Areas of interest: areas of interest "Sport and cultural"
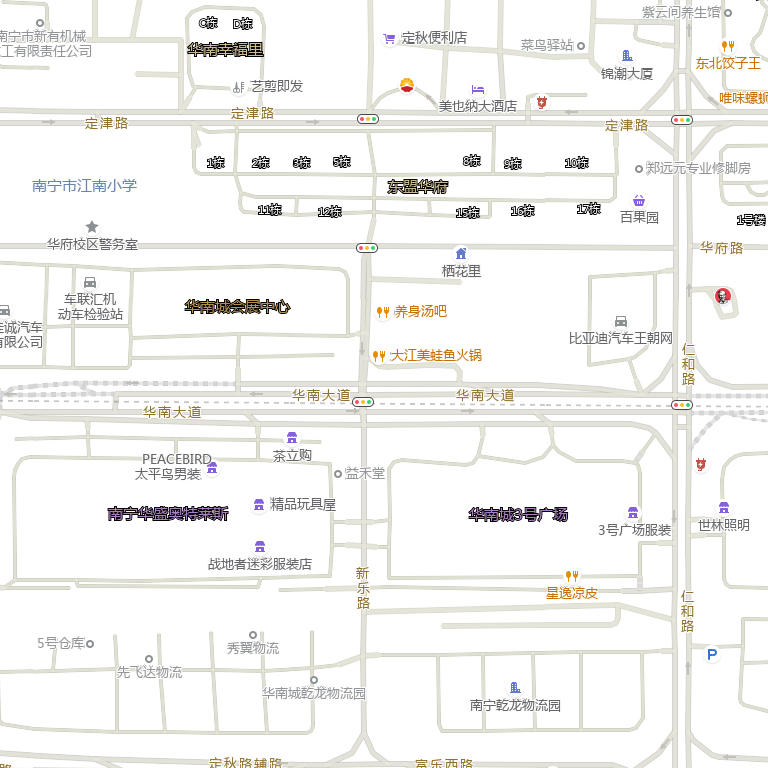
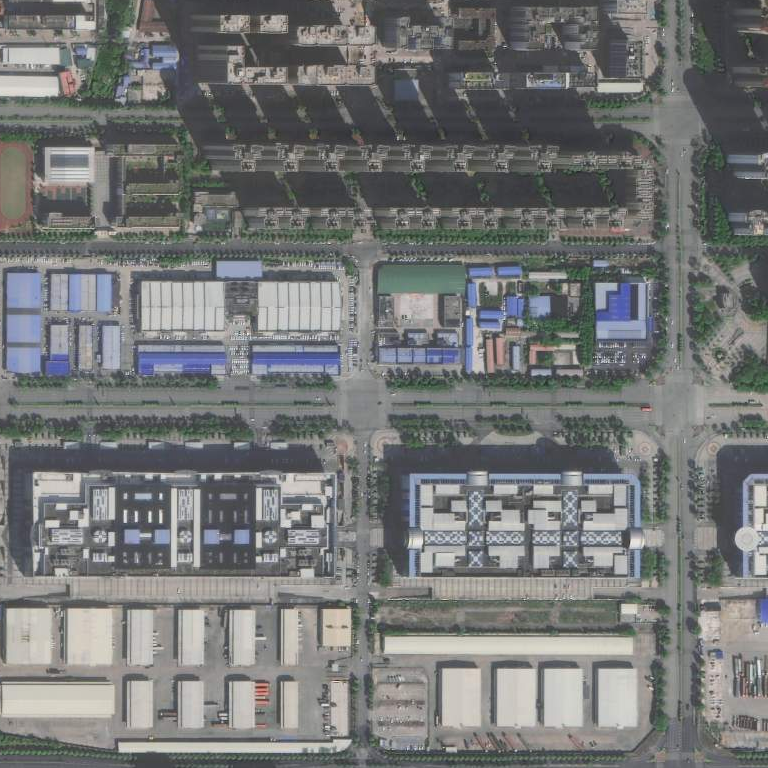